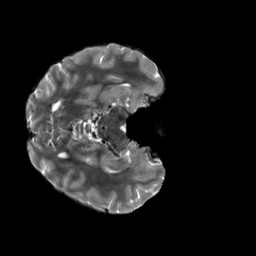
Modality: T2w
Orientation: axial
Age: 20
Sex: female
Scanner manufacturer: siemens
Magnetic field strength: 3 T
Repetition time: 3.2 s
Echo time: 0.566 s